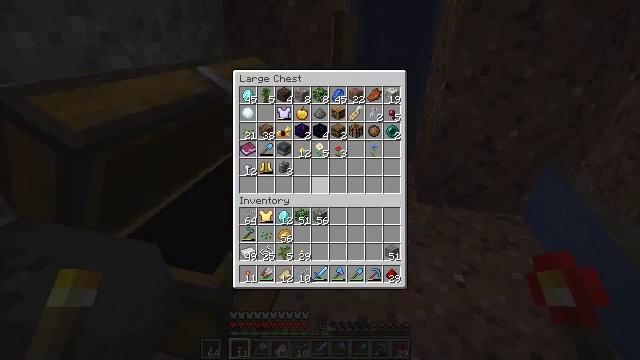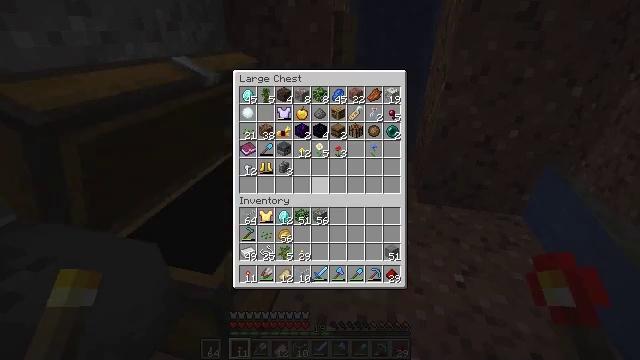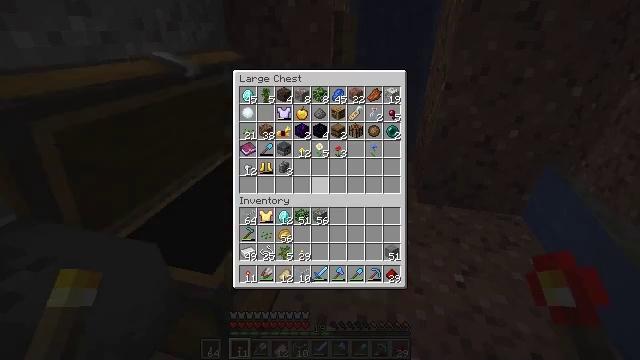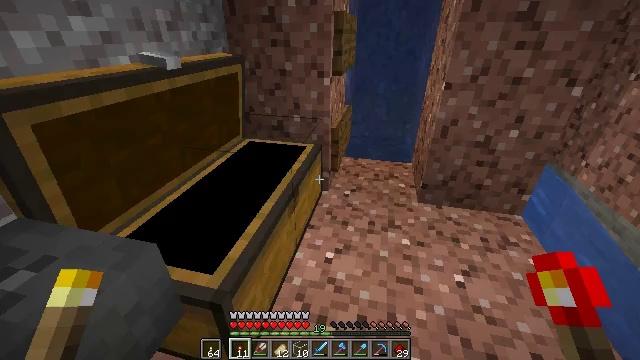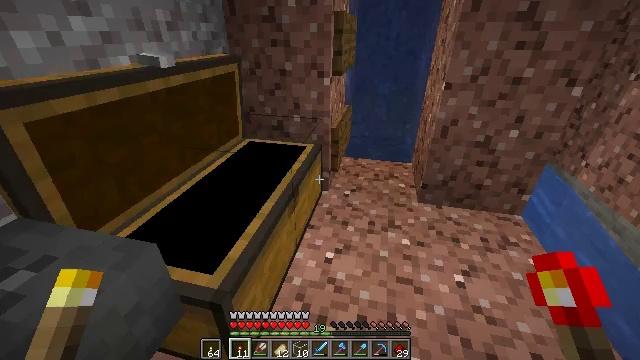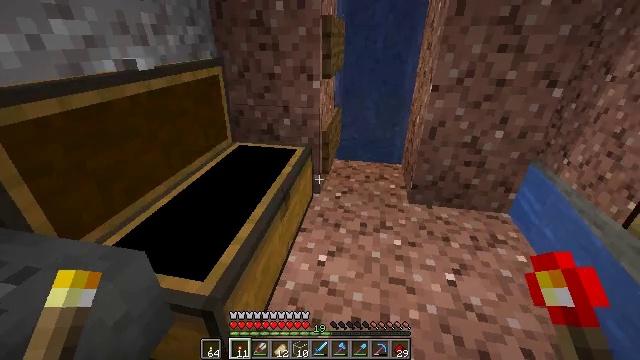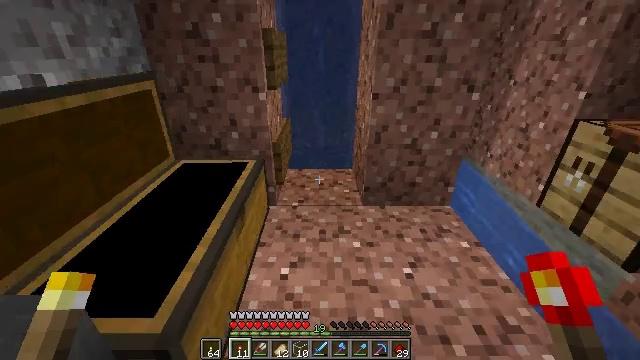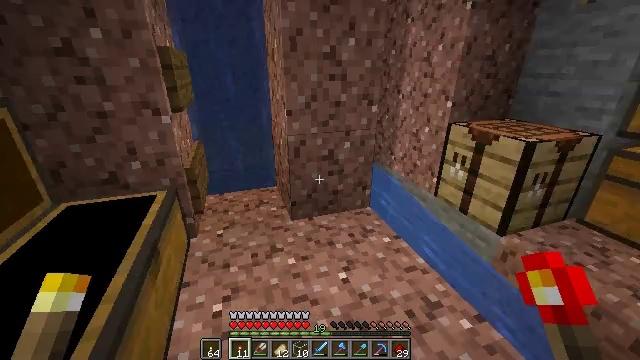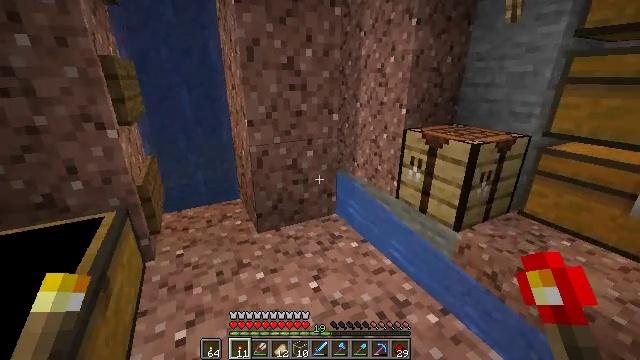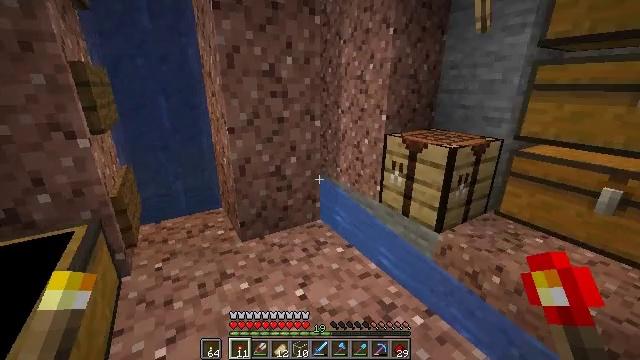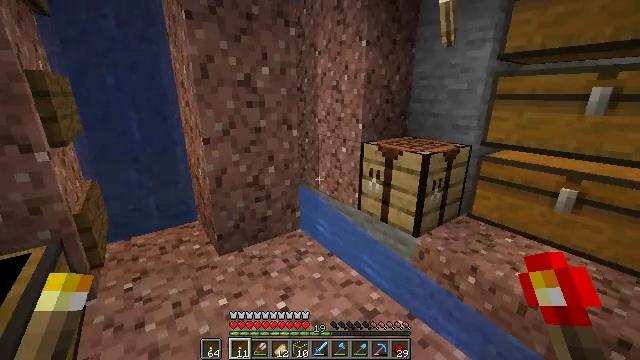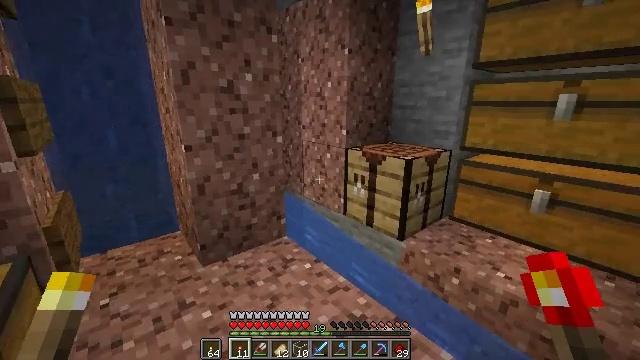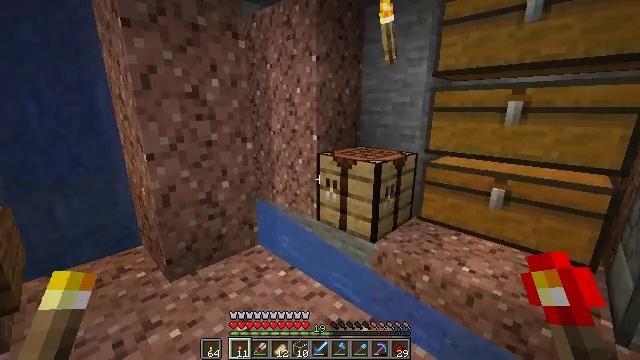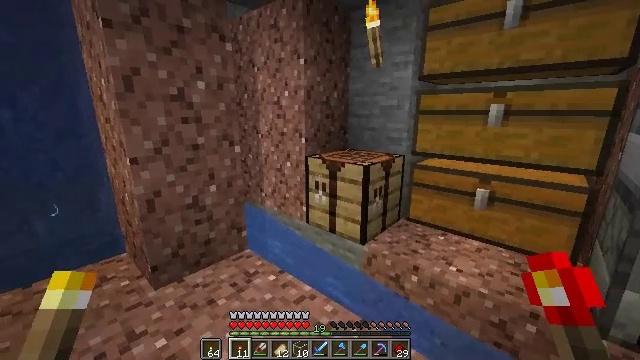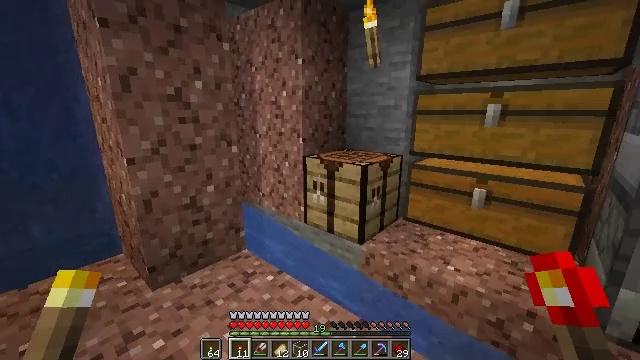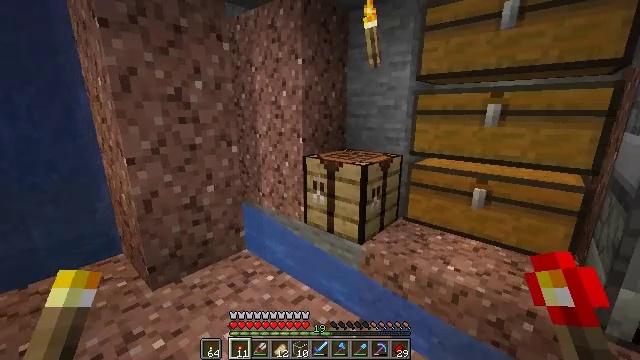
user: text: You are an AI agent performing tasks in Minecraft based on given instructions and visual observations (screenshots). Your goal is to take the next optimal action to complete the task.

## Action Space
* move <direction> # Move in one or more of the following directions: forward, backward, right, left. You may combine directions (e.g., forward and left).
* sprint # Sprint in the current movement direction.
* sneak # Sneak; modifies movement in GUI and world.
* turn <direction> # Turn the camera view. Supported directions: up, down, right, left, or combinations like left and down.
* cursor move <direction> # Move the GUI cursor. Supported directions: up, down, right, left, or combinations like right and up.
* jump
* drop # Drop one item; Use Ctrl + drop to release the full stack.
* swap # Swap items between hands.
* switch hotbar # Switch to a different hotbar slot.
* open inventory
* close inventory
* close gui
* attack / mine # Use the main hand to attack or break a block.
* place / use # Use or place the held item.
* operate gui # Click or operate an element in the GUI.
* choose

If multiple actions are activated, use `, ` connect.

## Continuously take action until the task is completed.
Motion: motion action
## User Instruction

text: Get a repeater using the crafting table.
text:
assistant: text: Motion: no_op
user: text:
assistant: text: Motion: no_op
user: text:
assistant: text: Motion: no_op
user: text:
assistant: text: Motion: close gui
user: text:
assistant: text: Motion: turn right
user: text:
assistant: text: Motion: turn right and up
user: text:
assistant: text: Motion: turn right and up
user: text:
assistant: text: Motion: turn right and up
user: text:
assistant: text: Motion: turn right and up
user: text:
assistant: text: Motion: turn right and up
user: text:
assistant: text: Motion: turn right and up
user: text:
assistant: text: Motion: turn right and up
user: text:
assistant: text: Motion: turn right
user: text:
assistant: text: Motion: no_op
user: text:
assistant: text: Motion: no_op
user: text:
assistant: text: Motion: turn right
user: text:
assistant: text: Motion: turn right
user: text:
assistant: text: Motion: turn right
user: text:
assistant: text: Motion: no_op
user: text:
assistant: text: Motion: use / place
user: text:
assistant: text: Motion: use / place
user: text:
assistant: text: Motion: use / place
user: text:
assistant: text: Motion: no_op
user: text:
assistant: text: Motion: no_op
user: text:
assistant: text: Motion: cursor move left, open gui
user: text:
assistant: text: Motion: no_op
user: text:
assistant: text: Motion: cursor move left
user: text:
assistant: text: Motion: cursor move left
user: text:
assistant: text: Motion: cursor move left
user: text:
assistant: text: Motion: cursor move left